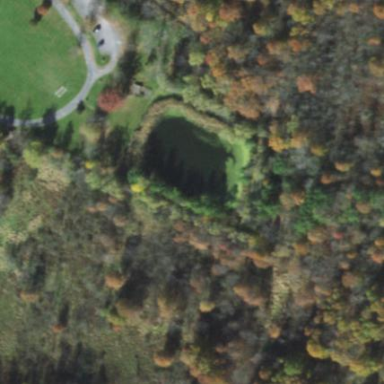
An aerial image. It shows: Pond surrounded by natural water.